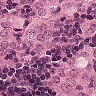
Metastatic tissue present: yes